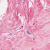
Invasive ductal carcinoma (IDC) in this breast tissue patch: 0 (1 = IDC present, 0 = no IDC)